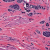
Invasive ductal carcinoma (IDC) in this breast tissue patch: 1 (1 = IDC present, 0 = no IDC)